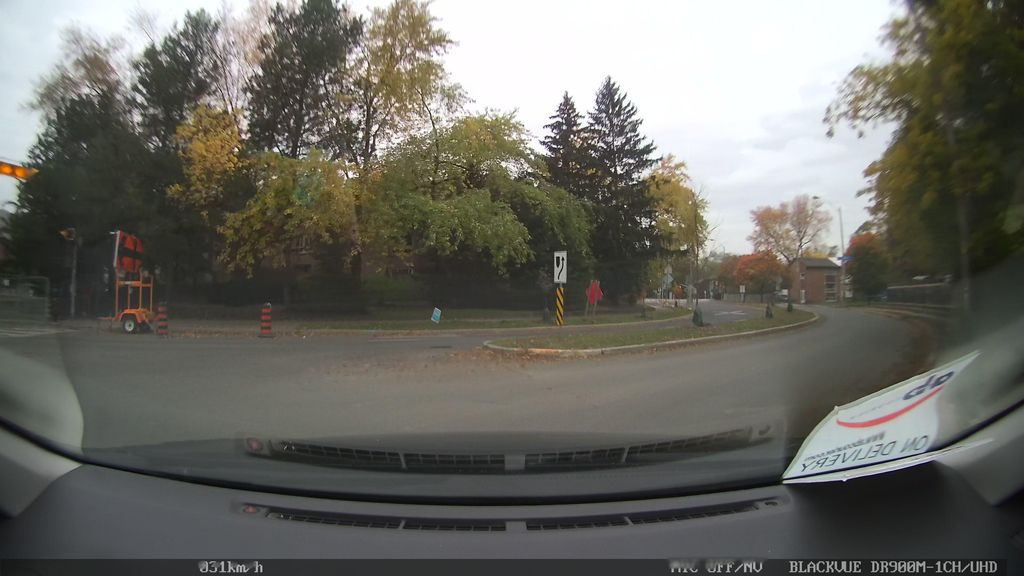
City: toronto